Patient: sex M, age 69
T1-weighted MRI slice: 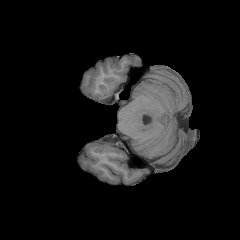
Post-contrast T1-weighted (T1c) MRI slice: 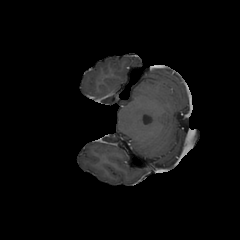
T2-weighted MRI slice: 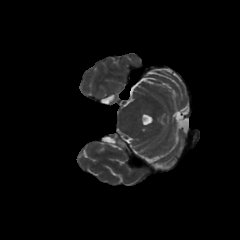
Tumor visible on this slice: no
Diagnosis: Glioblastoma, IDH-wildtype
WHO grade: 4